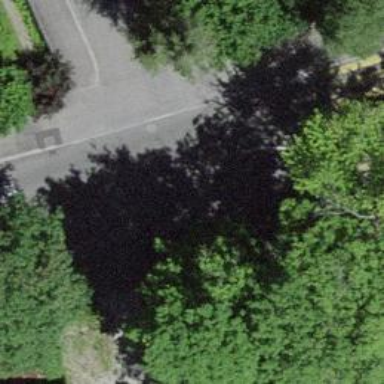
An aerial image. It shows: Residential road with asphalt surface. There are sidewalks on both sides of the road.